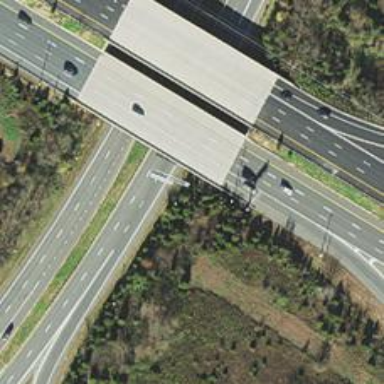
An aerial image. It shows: Bridge crossing over highway trunk expressway.